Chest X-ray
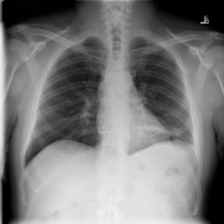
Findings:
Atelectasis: positive
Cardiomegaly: negative
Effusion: negative
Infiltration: negative
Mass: negative
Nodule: negative
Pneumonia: negative
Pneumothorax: negative
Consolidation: negative
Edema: negative
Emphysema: negative
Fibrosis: negative
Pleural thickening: negative
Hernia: negative